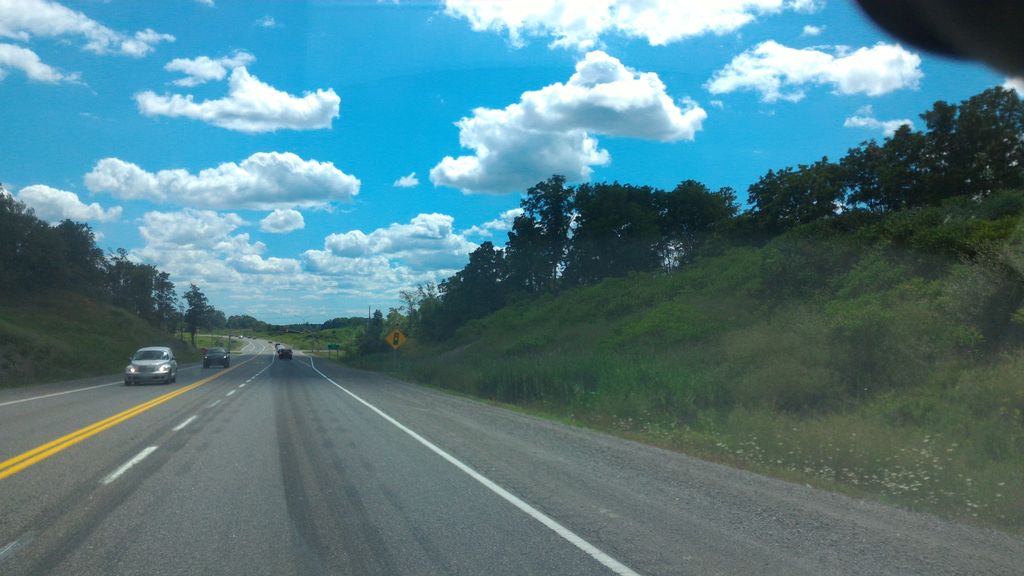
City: hamilton